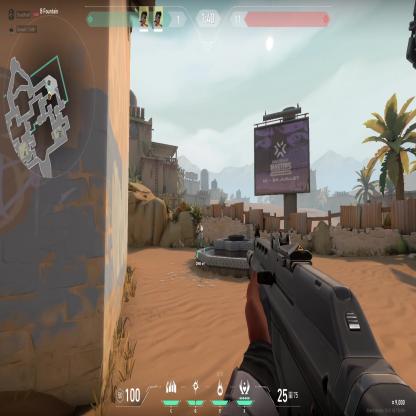
Label: teammate